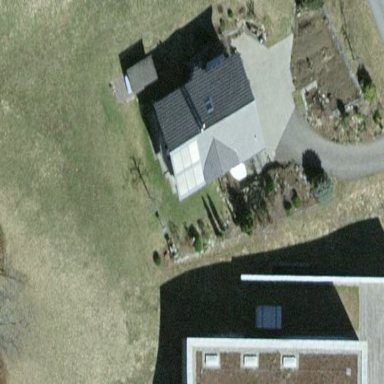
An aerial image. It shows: Detached building.